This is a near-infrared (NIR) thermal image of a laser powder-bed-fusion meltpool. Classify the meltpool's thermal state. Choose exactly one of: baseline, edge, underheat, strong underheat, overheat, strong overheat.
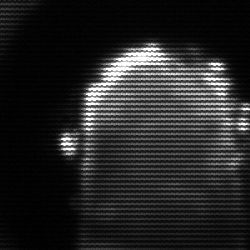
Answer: baseline